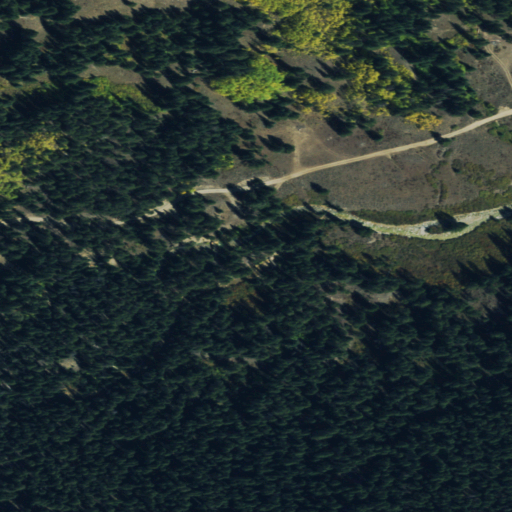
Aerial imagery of valley in Colorado named Sayres Gulch containing evergreen forest, herbaceous wetlands, deciduous forest, mixed forest, woody wetlands, grassland, and shrub